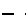
Label: line